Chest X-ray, PA view. Patient: 70 years old, sex M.
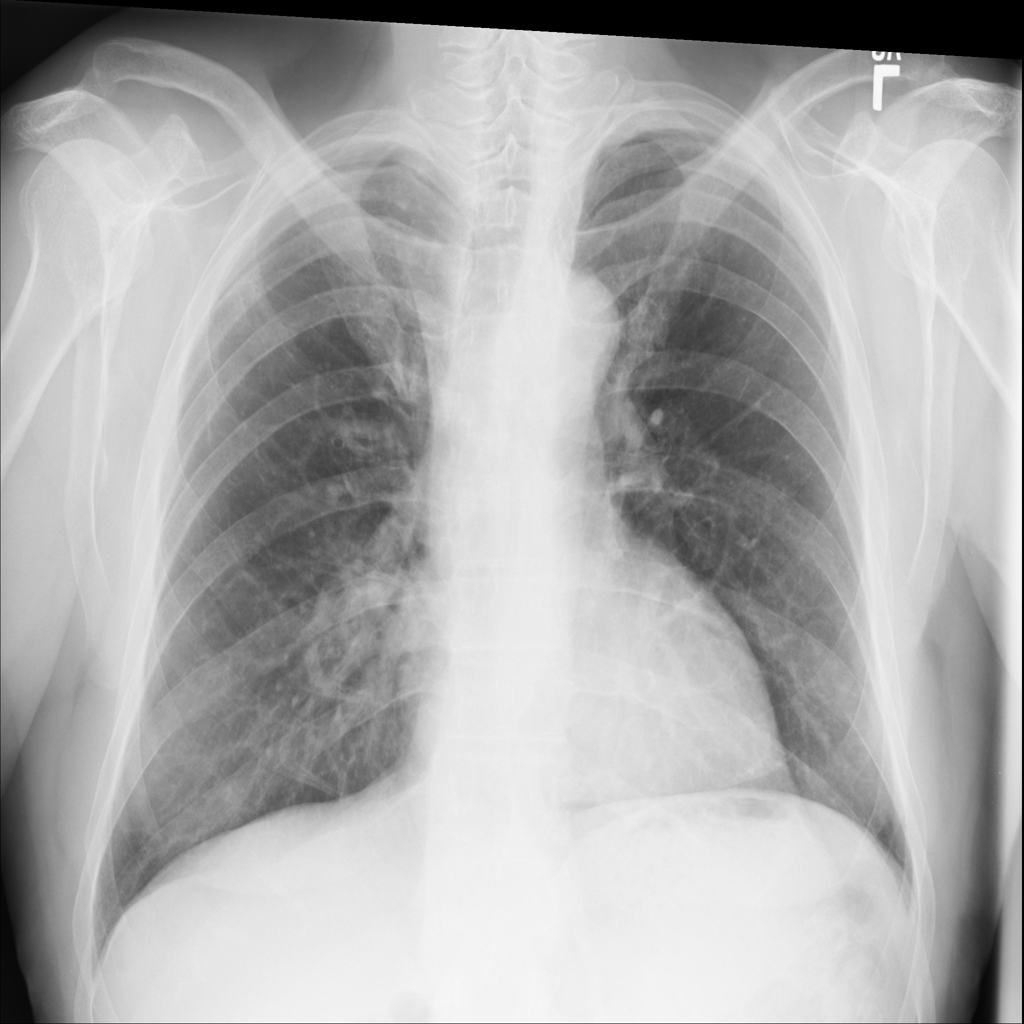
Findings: No Finding